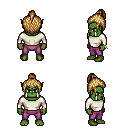
a pixel art fantasy rpg character, male body template, orc, green skin, white long-sleeve shirt, magenta pants, blonde short topknot hairstyle, bracelets, four views (front, back, left, right), 2x2 character sprite sheet, small pixel art, hard edges, no anti-aliasing